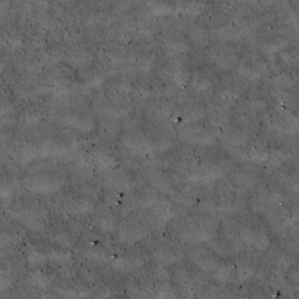
Label: non_frost